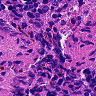
Metastatic tissue present: no